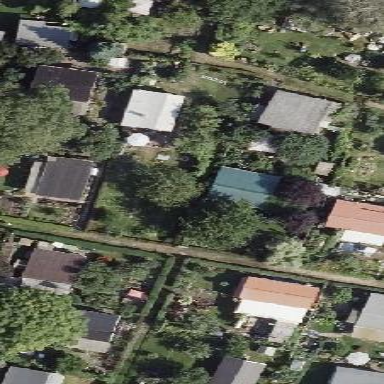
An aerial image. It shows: Plot within allotments.